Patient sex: M
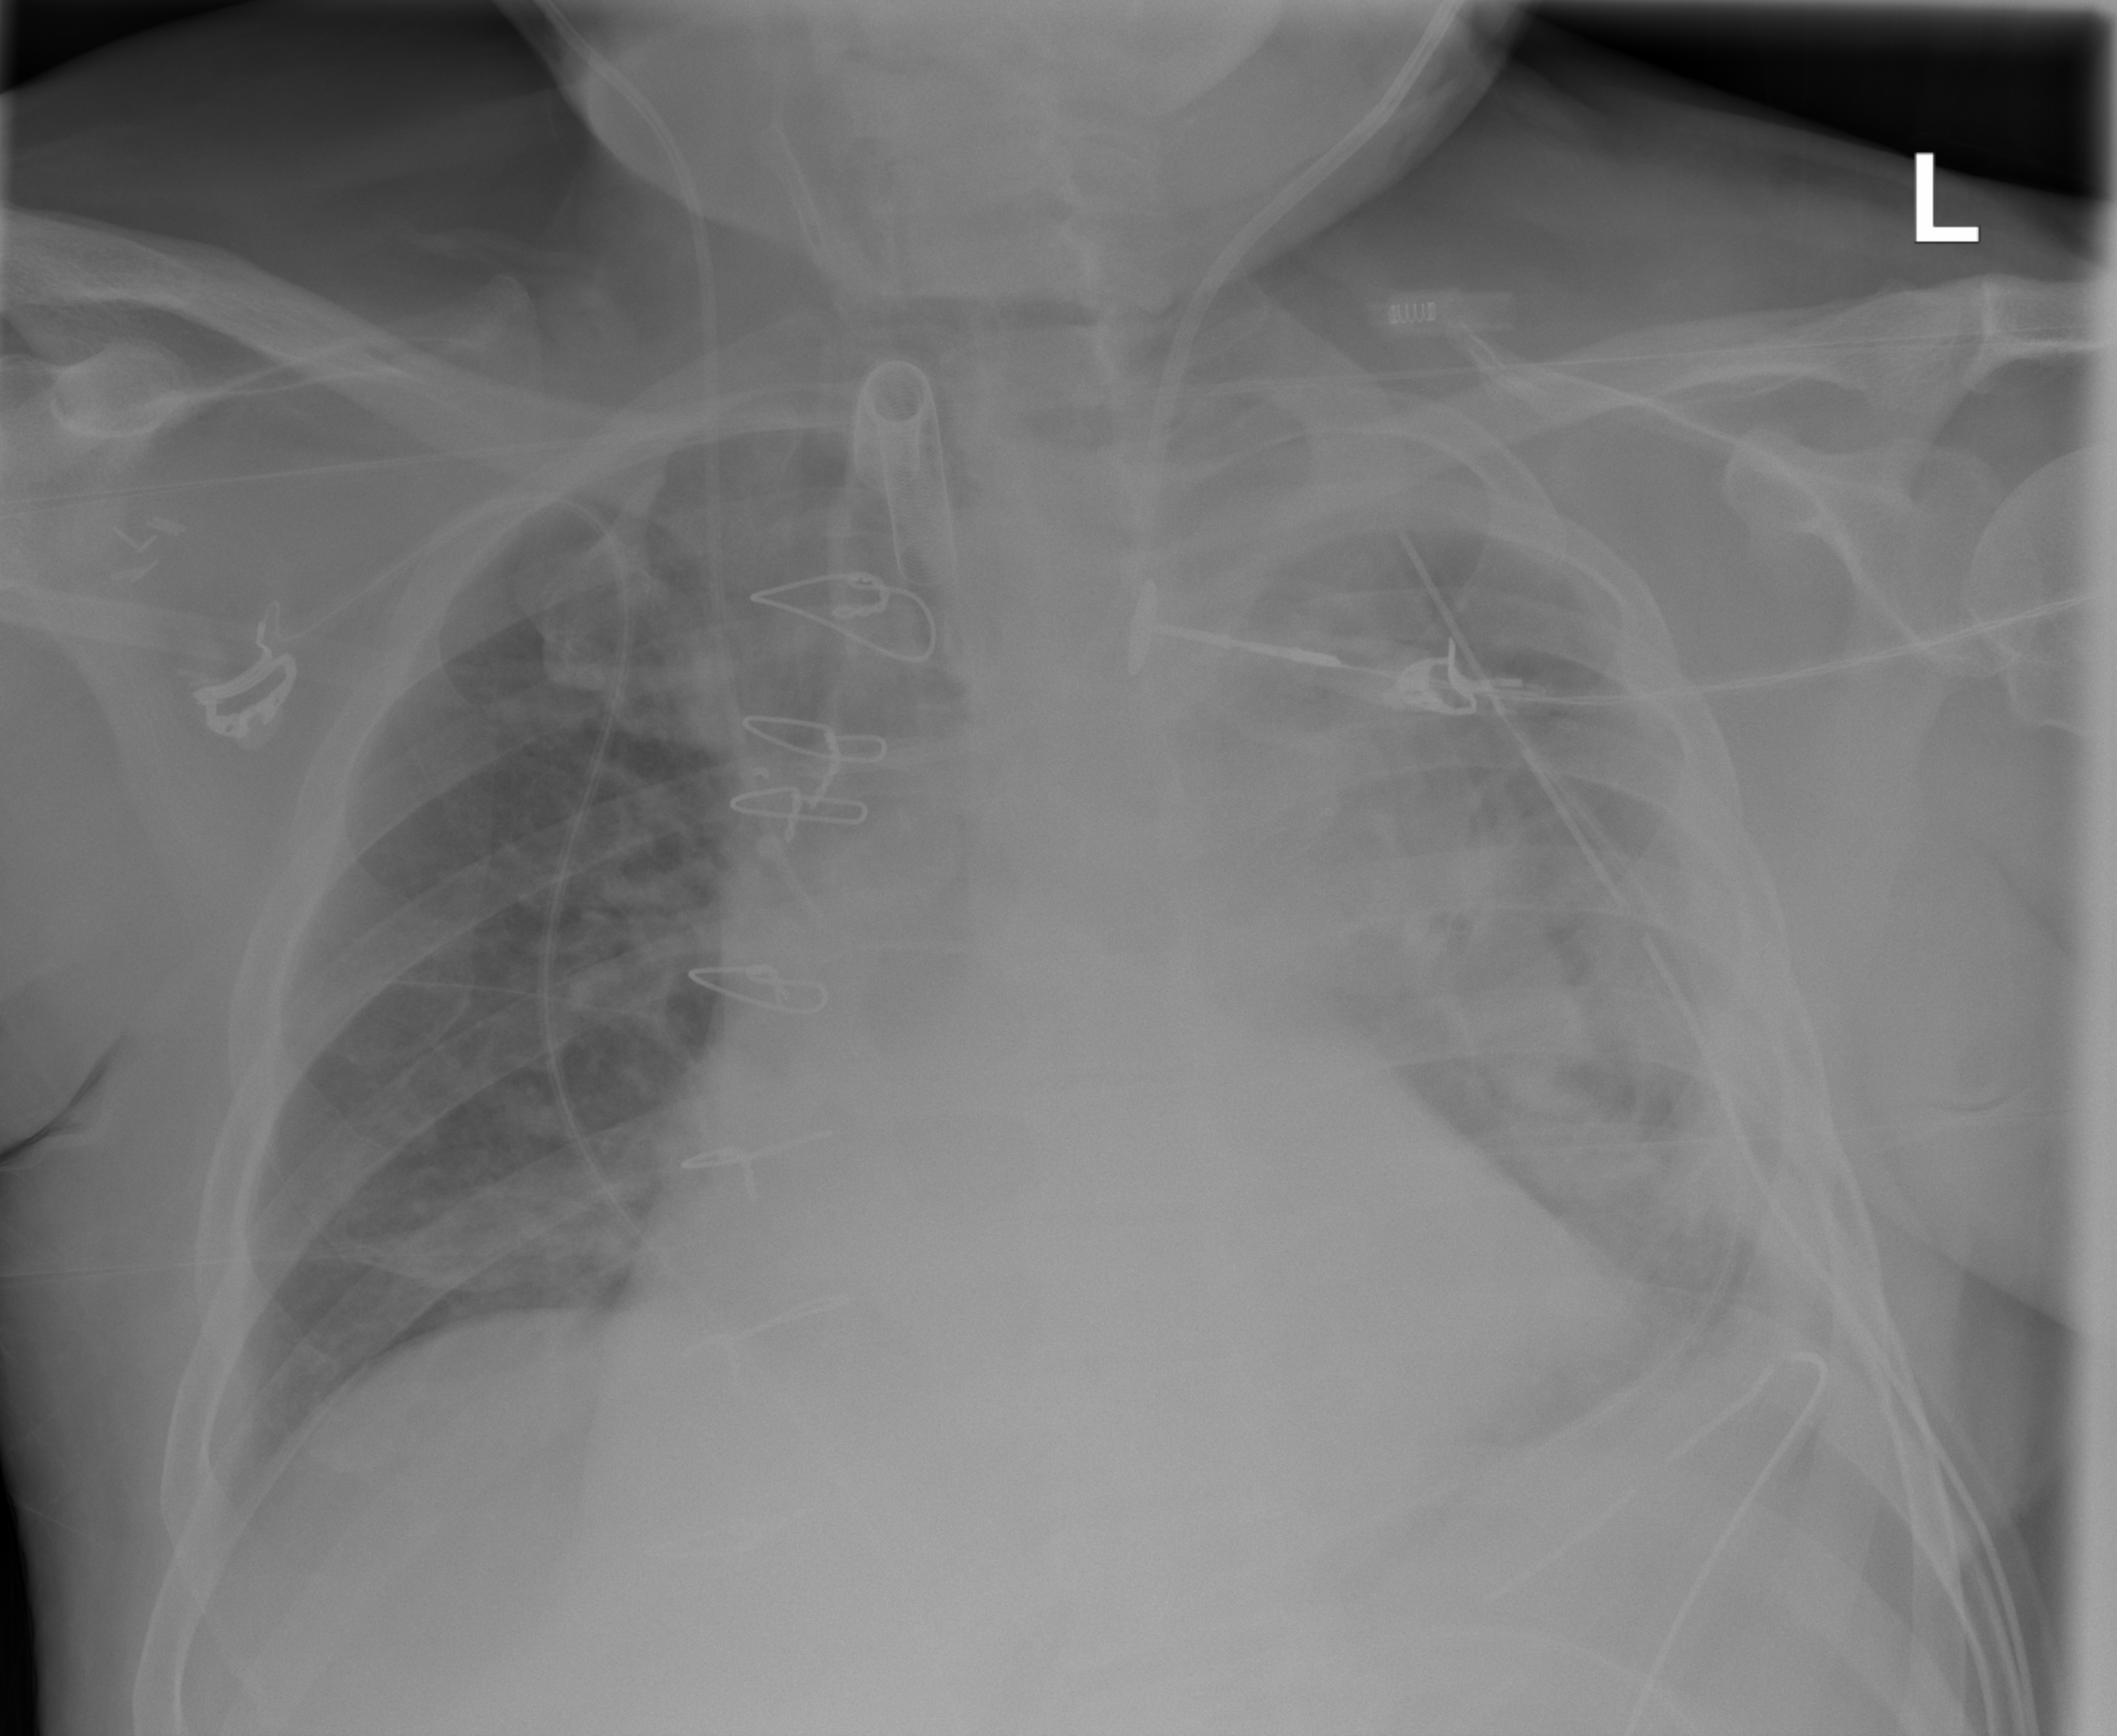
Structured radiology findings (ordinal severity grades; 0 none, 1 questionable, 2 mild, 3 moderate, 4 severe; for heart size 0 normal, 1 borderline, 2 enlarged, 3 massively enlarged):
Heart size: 3
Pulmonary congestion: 2
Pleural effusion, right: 0
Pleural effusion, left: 3
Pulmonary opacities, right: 0
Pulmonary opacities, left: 0
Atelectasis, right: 2
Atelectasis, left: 3